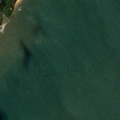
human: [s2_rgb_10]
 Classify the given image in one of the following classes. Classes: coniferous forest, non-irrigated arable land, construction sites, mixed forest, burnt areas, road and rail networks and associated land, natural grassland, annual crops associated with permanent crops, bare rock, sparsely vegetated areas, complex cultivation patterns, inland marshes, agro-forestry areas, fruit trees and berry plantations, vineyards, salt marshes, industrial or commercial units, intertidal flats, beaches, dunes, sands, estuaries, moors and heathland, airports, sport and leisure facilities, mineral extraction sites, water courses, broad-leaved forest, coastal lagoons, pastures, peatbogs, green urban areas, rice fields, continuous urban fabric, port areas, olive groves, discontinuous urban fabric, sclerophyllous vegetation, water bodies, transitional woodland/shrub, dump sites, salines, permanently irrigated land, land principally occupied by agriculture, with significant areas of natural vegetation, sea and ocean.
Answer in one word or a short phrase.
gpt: pastures, land principally occupied by agriculture, with significant areas of natural vegetation, sea and ocean